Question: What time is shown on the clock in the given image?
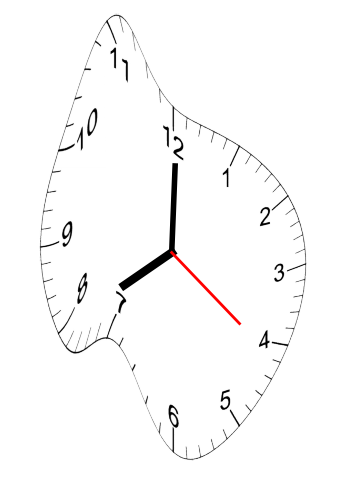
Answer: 08:00:21